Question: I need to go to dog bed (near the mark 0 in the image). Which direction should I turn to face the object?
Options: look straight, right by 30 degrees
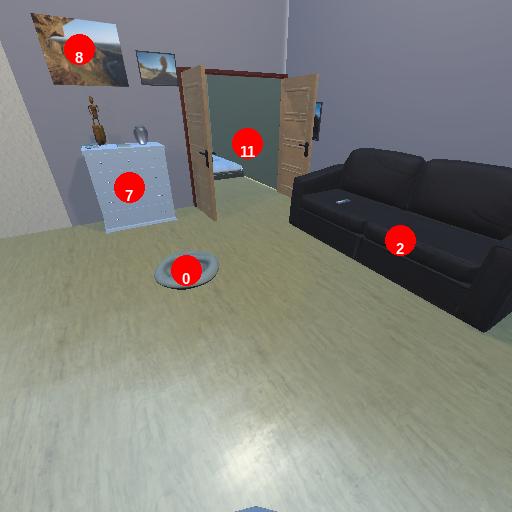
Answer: look straight